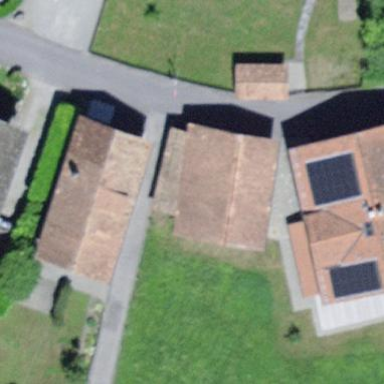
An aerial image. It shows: Barn.